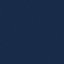
Land use / land cover class: SeaLake